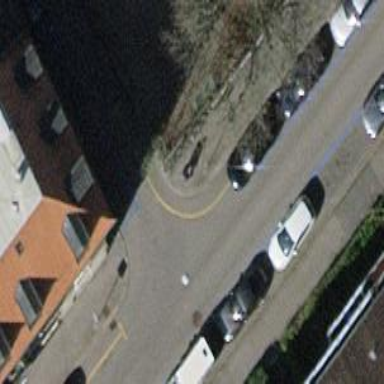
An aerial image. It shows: Kerb serving as barrier.